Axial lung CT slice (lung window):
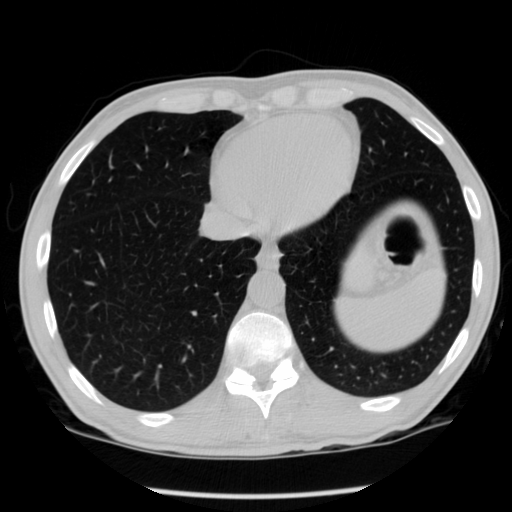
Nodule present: no